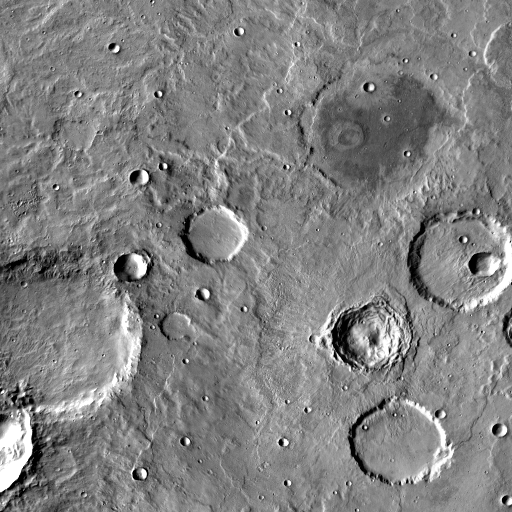
Crater classes present: Background, Other, Layered, Buried, Secondary